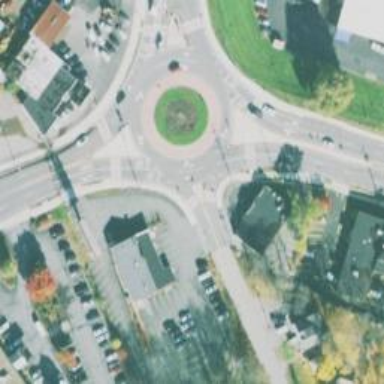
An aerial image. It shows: Secondary road with asphalt surface leading to roundabout.